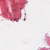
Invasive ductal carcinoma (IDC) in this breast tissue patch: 0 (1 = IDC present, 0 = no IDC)